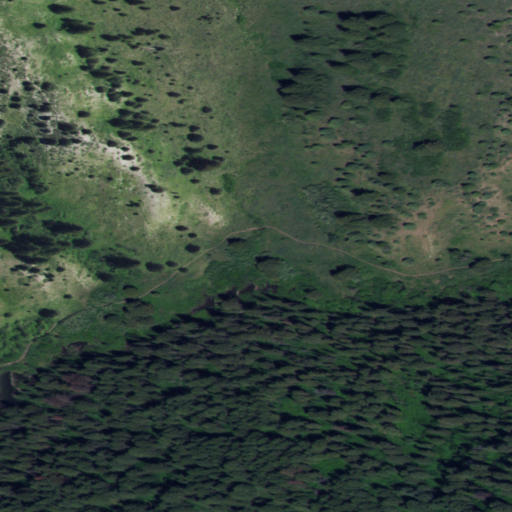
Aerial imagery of valley in Idaho named Long Canyon containing shrub and evergreen forest